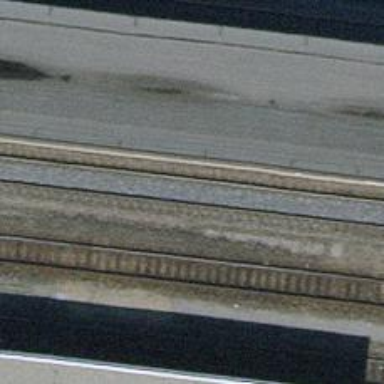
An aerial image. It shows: Railway stop with public transport stop position.